Question: Okay, I know this question has been asked before, but all the answers did not help at all. First, let me recap the problem:
I have a (PHP-generated) JSON element, the PHP code looks like this:
'''
if (!headers_sent()) header('Content-type: application/json');
echo "[{"test":"success"}]";
'''
No other echo, print or anything else before that, so the output really is just
'''
[{"test":"success"}]
'''
and nothing else. The PHP file is saved as pure UTF-8 (checked and double-checked).
Now, my Android code looks as follows:
'''
StringBuilder builder = new StringBuilder();
HttpClient client = new DefaultHttpClient();
HttpGet httpGet = new HttpGet("http://myurl");
try {
HttpResponse response = client.execute(httpGet);
StatusLine statusLine = response.getStatusLine();
int statusCode = statusLine.getStatusCode();
if (statusCode == 200) {
HttpEntity entity = response.getEntity();
InputStream content = entity.getContent();
BufferedReader reader = new BufferedReader(new InputStreamReader(content, "UTF-8"), 8);
String line;
while ((line = reader.readLine()) != null) {
builder.append(line);
}
}
} catch (ClientProtocolException e) {
e.printStackTrace();
} catch (IOException e) {
e.printStackTrace();
}
String menuData = builder.getString();
ArrayList<HashMap<String, String>> tempList = new ArrayList<HashMap<String, String>>();
boolean change = false;
try {
JSONArray jsonMenu = new JSONArray(menuData);
for (int i = 0; i < jsonMenu.length(); i++) {
JSONObject jsonObject;
try {
jsonObject = jsonMenu.getJSONObject(i);
HashMap<String, String> menuItem = new HashMap<String, String>();
menuItem.put("test", jsonObject.getString("test"));
tempList.add(menuItem);
change = true;
} catch (JSONException e) {
}
}
} catch (JSONException e) {
}
if(change) {
// here comes the listview update, but never triggered anyways
}
'''
And I always get the same error message:
'''
04-05 21:06:31.226: W/System.err(1208): org.json.JSONException: A JSONArray text must start with '[' at character 1 of ?[{"test":"success"}]
'''
This is actually the Logcat output saved to log.txt and parsed here, and then all of the sudden there is this question mark. All attempts to trim or format the String before parsing it to the JSONArray have failed. I have absolutely no clue anymore what else to do. In Logcat in Eclipse itself there is no question mark by the way...
Added Log.e output to the catch statements, the error output is exactly the same. Screenshot here:

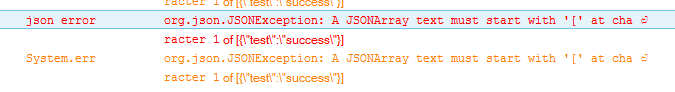
Answer: Problem solved:
Open the PHP file in Notepad++, click on Encoding => Encode in UTF-8 without BOM.
I neglected this because it shows "ANSI as UTF-8" in the status bar which sounded just wrong (I wanted pure UTF-8 and no ANSI mix). Yeah, I'm no Linux fella, so this ANSI/UTF-8 was something I never quite got to be honest, and here it trapped me again.
If someone is interested how I found the solution (credit goes to @Perception, @Raghav-Sood, and @Reuben-Scratton here):
Converted the menuData string to a byte array and found out that the first two chars are not the opening bracket that JSONArray is looking for, but two BOM chars.